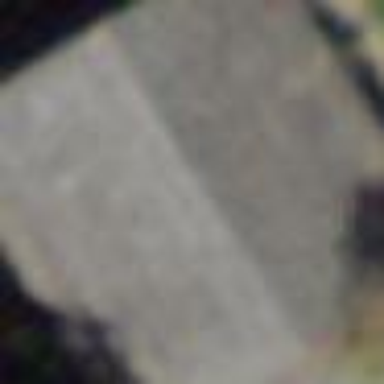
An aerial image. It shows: Garage.